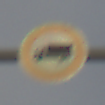
Verkehrszeichen: VerbotFuerKraftfahrzeugeUeberDreiKommaFuenfTonnen
Umgebung: Outdoor, Nature
Tageszeit: MorningAfternoon
Wetter: PartlyCloudy
Licht: Natural
Jahreszeit: Winter
Kontrast: MediumContrast